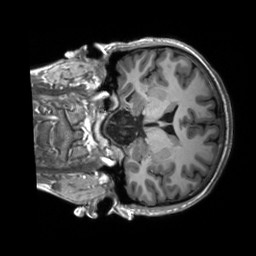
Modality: T1w
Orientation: coronal
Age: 21
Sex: male
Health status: healthy
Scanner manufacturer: siemens
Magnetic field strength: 3 T
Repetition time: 2.53 s
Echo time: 0.00227 s